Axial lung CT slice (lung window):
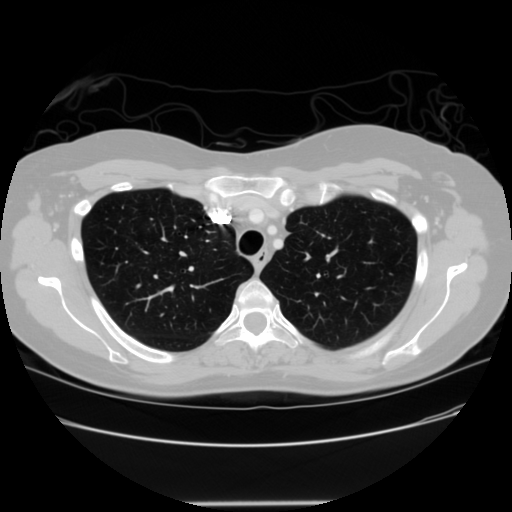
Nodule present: no